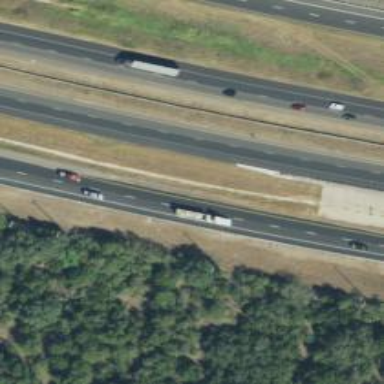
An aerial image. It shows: Secondary road with asphalt surface and frontage road.